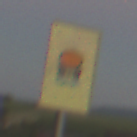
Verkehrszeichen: FahrzeugeMitWassergefaehrdenderLadungOhnePfeilsymbol
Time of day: SunriseSunset
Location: Outdoor (Nature)
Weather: Clear
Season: NotSpecified
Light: Natural